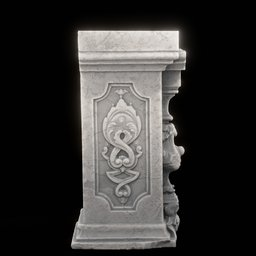
Label: decoration